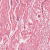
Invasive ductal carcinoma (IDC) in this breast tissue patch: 0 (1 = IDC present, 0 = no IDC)